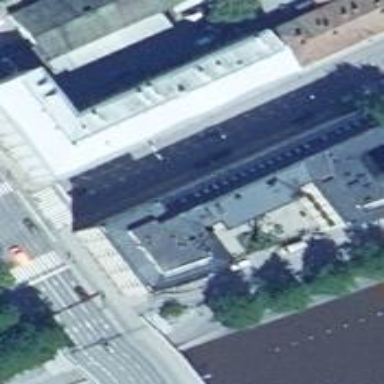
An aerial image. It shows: Building with gabled metal roof.